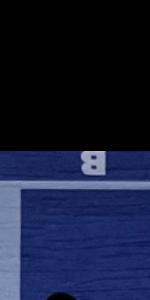
Label: Empty